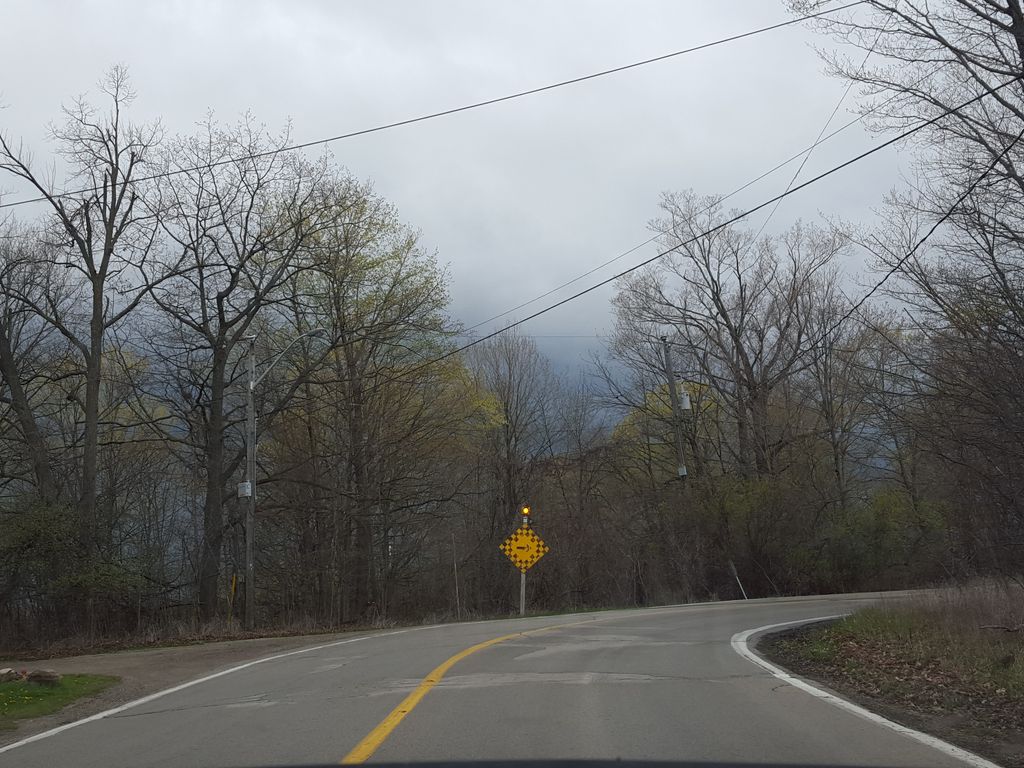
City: toronto